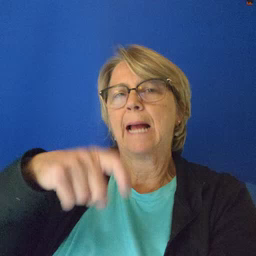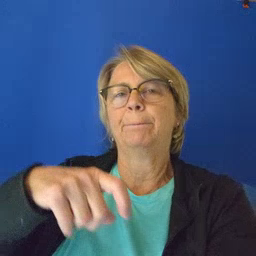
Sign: time